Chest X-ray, PA view. Patient: 31 years old, sex M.
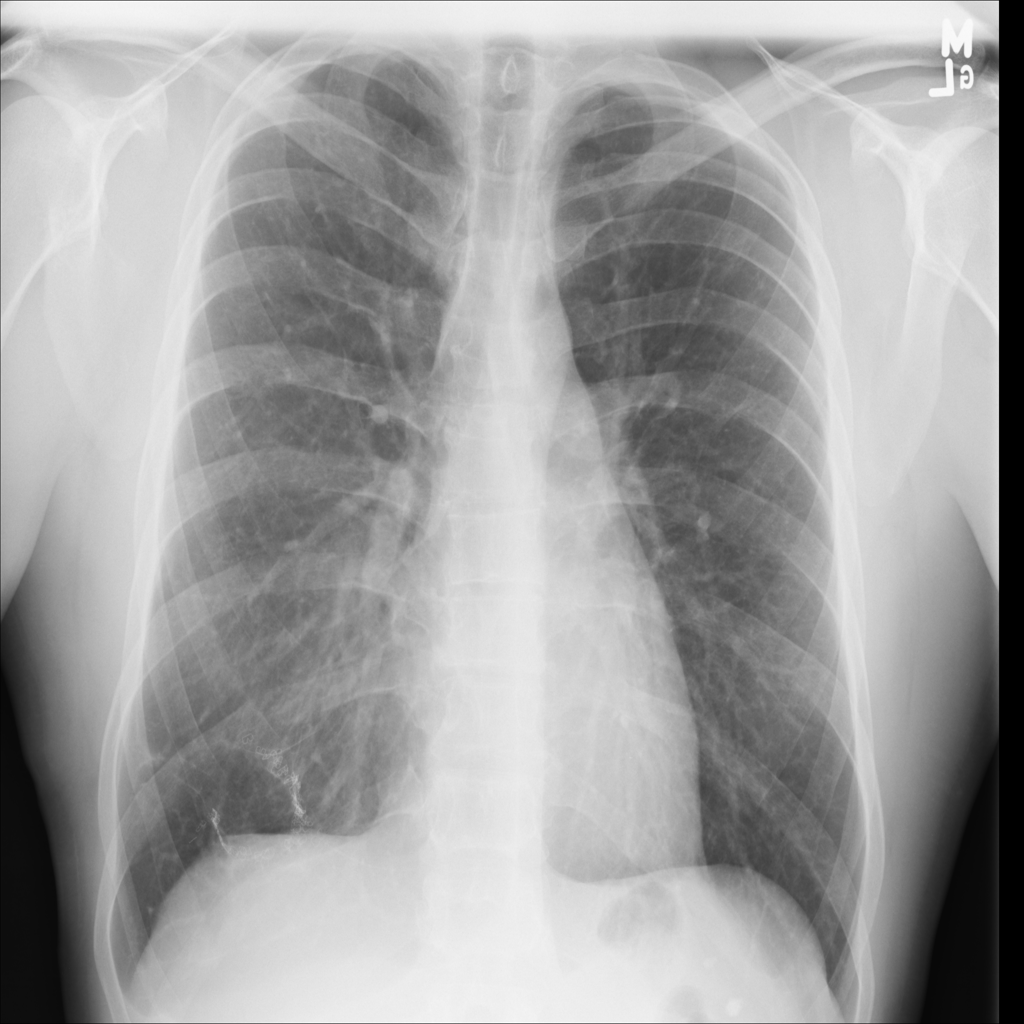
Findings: No Finding